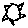
Label: sun